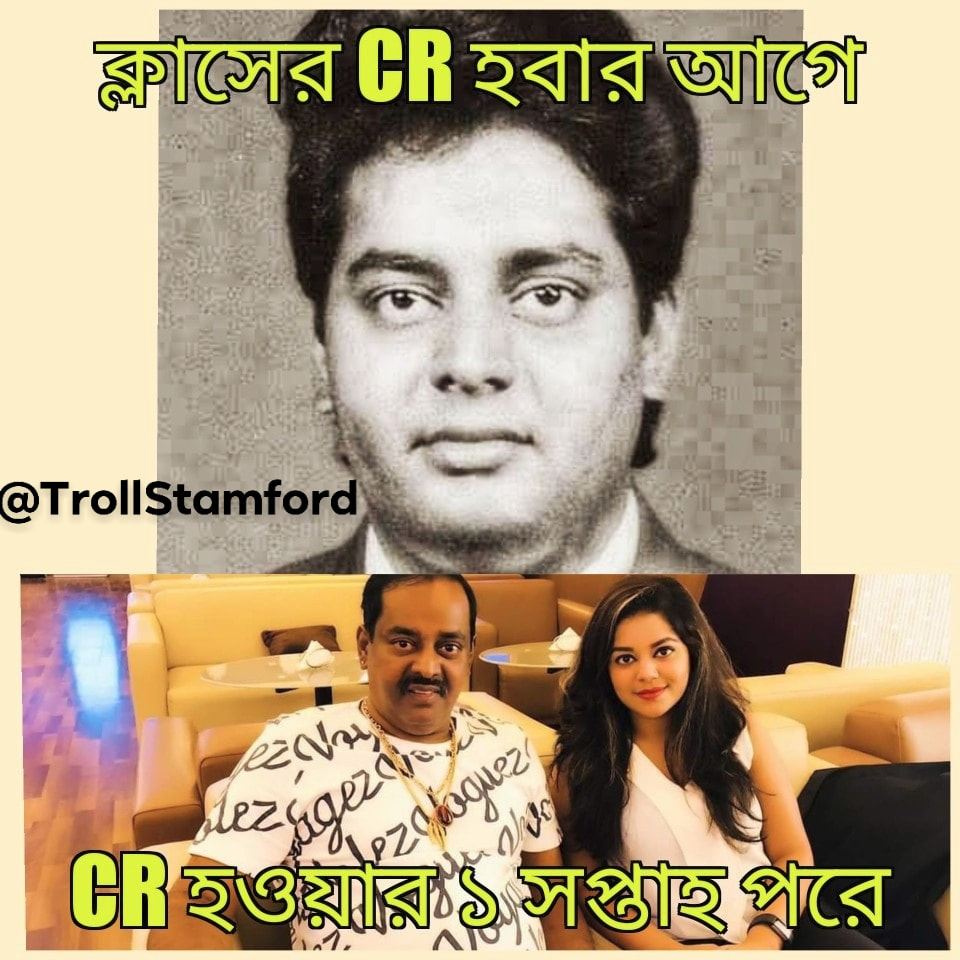
Caption: ক্লাসের CR হবার আগে     CR হওয়ার ১ সপ্তাহ পরে
Label: non-hate